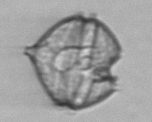
Label: Protoperidinium